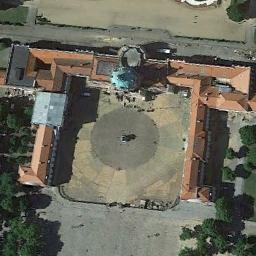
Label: palace